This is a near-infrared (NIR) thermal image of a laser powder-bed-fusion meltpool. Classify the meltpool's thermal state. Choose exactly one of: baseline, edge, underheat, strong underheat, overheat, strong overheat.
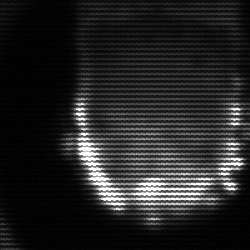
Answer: baseline